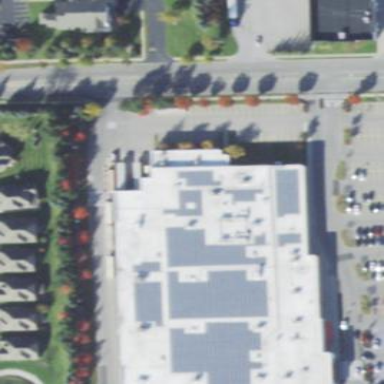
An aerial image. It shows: Commercial building housing department store.